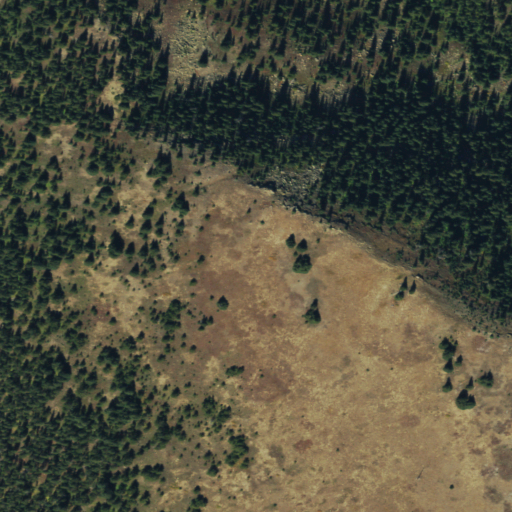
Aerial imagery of mountain in Colorado named Taylor Hill containing evergreen forest, shrub, and grassland